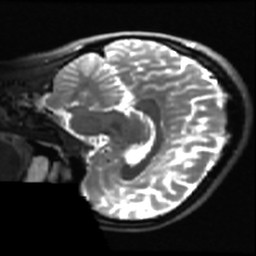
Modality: T2w
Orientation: sagittal
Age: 23
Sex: female
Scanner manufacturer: ge
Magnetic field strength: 3 T
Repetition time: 8.947 s
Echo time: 0.09798 s